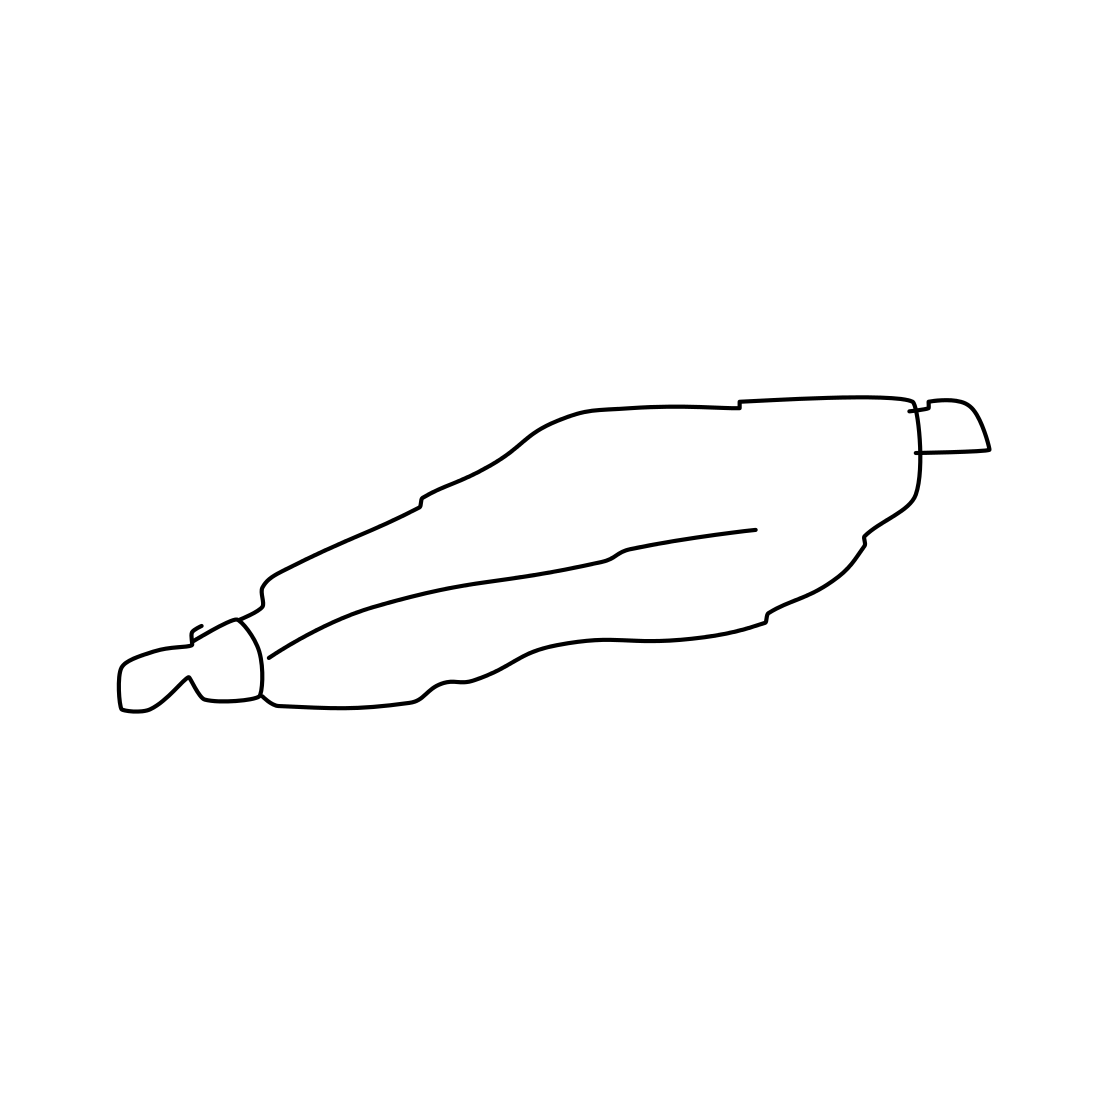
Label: banana